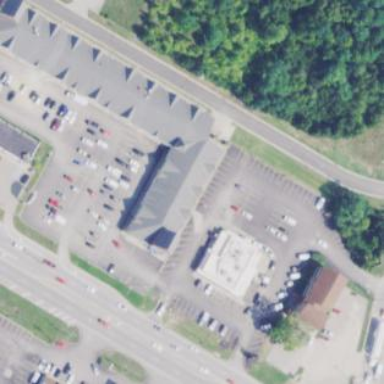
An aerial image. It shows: Retail area.